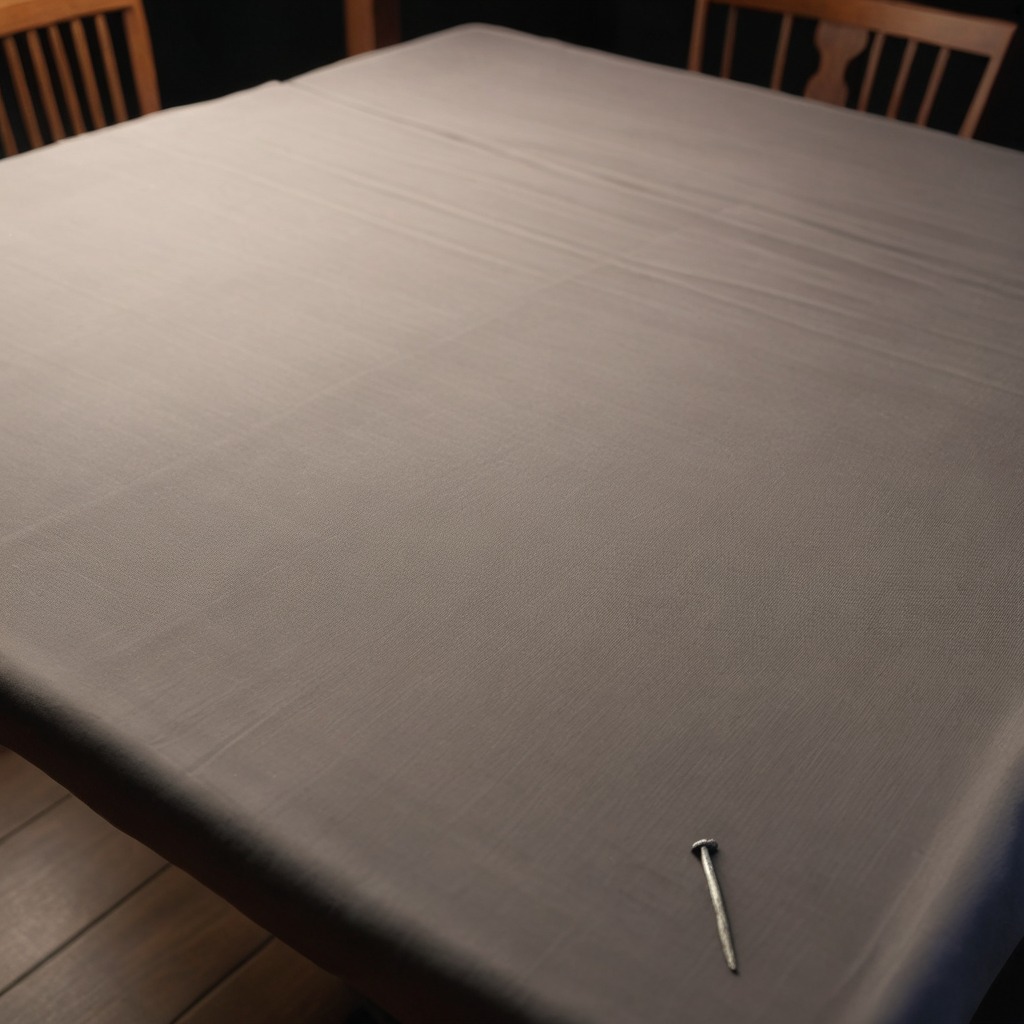
A nail is lying on a wooden table.